Question: A bit of background:
I want to calculate the array factor of a MxN antenna array, which is given by the following equation:

Where w_i are the complex weight of the i-th element, (x_i,y_i,z_i) is the position of the i-th element, k is the wave number, theta and phi are the elevation and azimuth respectively, and i ranges from 0 to MxN-1.
In the code I have:
-theta and phi are np.mgrid with shape (200,200) each,
-w_i, and (x,y,z)_i are np.array with shape (NxM,) each
so AF is a np.array with shape (200,200) (sum over i).There is no problem so far, and I can get AF easily doing:
'''
af = zeros([theta.shape[0],phi.shape[0]])
for i in range(self.size[0]*self.size[1]):
af = af + ( w[i]*e**(-1j*(k * x_pos[i]*sin(theta)*cos(phi) + k * y_pos[i]* sin(theta)*sin(phi)+ k * z_pos[i] * cos(theta))) )
'''
Now, each w_i depends on frequency, so AF too, and now I have w_i with shape (NxM,1000) (I have 1000 samples of each w_i in frequency). I tried to use the above code changing
'''
af = zeros([1000,theta.shape[0],phi.shape[0]])
'''
but I get 'operands could not be broadcast together'. I can solve this by using a for loop through the 1000 values, but it is slow and is a bit ugly. So, what is the correct way to do the summation, or the correct way to properly define w_i and AF ?
Any help would be appreciated. Thanks.
The code with the new dimension I'm trying to add is the next:
'''
from numpy import *
class AntennaArray:
def __init__(self,f,asize=None,tipo=None,dx=None,dy=None):
self.Lambda = 299792458 / f
self.k = 2*pi/self.Lambda
self.size = asize
self.type = tipo
self._AF_DATA_SIZE = 200
self.theta,self.phi = mgrid[0 : pi : self._AF_DATA_SIZE*1j,0 : 2*pi : self._AF_DATA_SIZE*1j]
self.element_pos = None
self.element_amp = None
self.element_pha = None
if dx == None:
self.dx = self.Lambda/2
else:
self.dx = dx
if dy == None:
self.dy = self.Lambda/2
else:
self.dy = dy
self.generate_array()
def generate_array(self):
M = self.size[0]
N = self.size[1]
dx = self.dx
dy = self.dy
x_pos = arange(0,dx*N,dx)
y_pos = arange(0,dy*M,dy)
z_pos = 0
ele = zeros([N*M,3])
for i in range(M):
ele[i*N:(i+1)*N,0] = x_pos[:]
for i in range(M):
ele[i*N:(i+1)*N,1] = y_pos[i]
self.element_pos = ele
#self.array_factor = self.calculate_array_factor()
def calculate_array_factor(self):
theta,phi = self.theta,self.phi
k = self.k
x_pos = self.element_pos[:,0]
y_pos = self.element_pos[:,1]
z_pos = self.element_pos[:,2]
w = self.element_amp*exp(1j*self.element_pha)
if len(self.element_pha.shape) > 1:
#I have f_size samples of w_i(f)
f_size = self.element_pha.shape[1]
af = zeros([f_size,theta.shape[0],phi.shape[0]])
else:
#I only have w_i
af = zeros([theta.shape[0],phi.shape[0]])
for i in range(self.size[0]*self.size[1]):
**strong text**#This for loop does the summation over i
af = af + ( w[i]*e**(-1j*(k * x_pos[i]*sin(theta)*cos(phi) + k * y_pos[i]* sin(theta)*sin(phi)+ k * z_pos[i] * cos(theta))) )
return af
'''
I tried to test it with the next main
'''
from numpy import *
f_points = 10
M = 2
N = 2
a = AntennaArray(5.8e9,[M,N])
a.element_amp = ones([M*N,f_points])
a.element_pha = zeros([M*N,f_points])
af = a.calculate_array_factor()
'''
But I get
ValueError: 'operands could not be broadcast together with shapes (10,) (200,200) '
Note that if I set
'''
a.element_amp = ones([M*N])
a.element_pha = zeros([M*N])
'''
This works well.
Thanks.
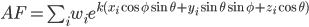
Answer: I had a look at the code, and I think this 'for' loop:
'''
af = zeros([theta.shape[0],phi.shape[0]])
for i in range(self.size[0]*self.size[1]):
af = af + ( w[i]*e**(-1j*(k * x_pos[i]*sin(theta)*cos(phi) + k * y_pos[i]* sin(theta)*sin(phi)+ k * z_pos[i] * cos(theta))) )
'''
is wrong in many ways. You are mixing dimensions, you cannot loop that way.
And by the way, to make full use of 'numpy' efficiency, loop over the arrays. It slows down the execution significantly.
I tried to rework that part.
First, I advice you to not use 'from numpy import *', it's bad practice (see <URL>. Use 'import numpy as np'. I reintroduced the 'np' abbreviation, so you can understand what comes from 'numpy'.
### Frequency independent case
This first snippet assumes that 'w' is a 1D array of length 4: I am neglecting the frequency dependency of 'w', to show you how you can get what you already obtained without the 'for' loop and using instead the power of 'numpy'.
'''
af_points = w[:,np.newaxis,np.newaxis]*np.e**(-1j*
(k * x_pos[:,np.newaxis,np.newaxis]*np.sin(theta)*np.cos(phi) +
k * y_pos[:,np.newaxis,np.newaxis]*np.sin(theta)*np.sin(phi) +
k * z_pos[:,np.newaxis,np.newaxis]*np.cos(theta)
))
af = np.sum(af_points, axis=0)
'''
I am using <URL> on 'np.newaxis'.
So, 'w[:,np.newaxis,np.newaxis]' is an array of shape (4, 1, 1). Similarly for 'x_pos[:,np.newaxis,np.newaxis]', 'y_pos[:,np.newaxis,np.newaxis]' and 'z_pos[:,np.newaxis,np.newaxis]'. Since the angles have shape (200, 200), broadcasting can be done, and 'af_points' has shape (4, 200, 200).
Finally the sum is done by 'np.sum', summing over the first axis to obtain a (200, 200) array.
### Frequency dependent case
Now 'w' has shape (4, 10), where 10 are the frequency points. The idea is the same, just consider that the frequency is an additional dimension in your numpy arrays: now 'af_points' will be an array of shape (4, 10, 200, 200) where 10 are the 'f_points' you have defined.
To keep it understandable, I've split the calculation:
'''
#exp_point is only the exponent, frequency independent. Will be a (4, 200, 200) array.
exp_points = np.e**(-1j*
(k * x_pos[:,np.newaxis,np.newaxis]*np.sin(theta)*np.cos(phi) +
k * y_pos[:,np.newaxis,np.newaxis]*np.sin(theta)*np.sin(phi) +
k * z_pos[:,np.newaxis,np.newaxis]*np.cos(theta)
))
af_points = w[:,:,np.newaxis,np.newaxis] * exp_points[:,np.newaxis,:,:]
af = np.sum(af_points, axis=0)
'''
And now 'af' has shape (10, 200, 200).